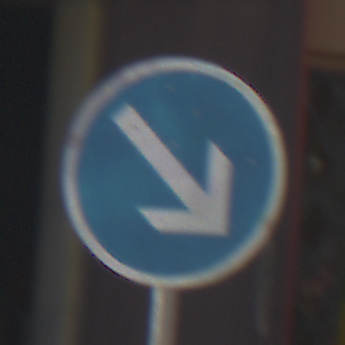
Verkehrszeichen: VorgeschriebeneVorbeifahrtRechts
Umgebung: Outdoor, Special
Tageszeit: MorningAfternoon
Wetter: PartlyCloudy
Licht: Natural
Jahreszeit: NotSpecified
Kontrast: HighContrast